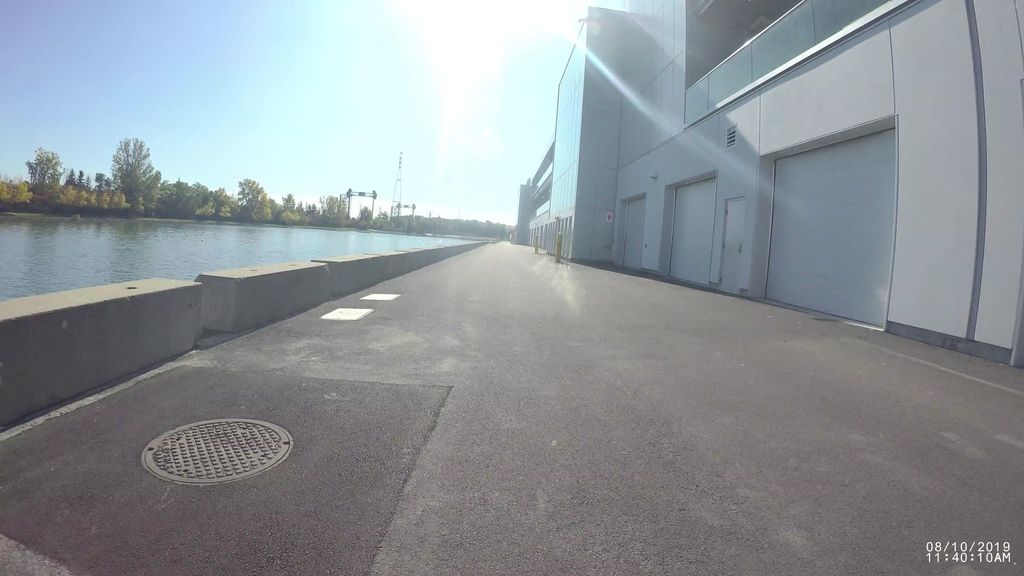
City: montreal